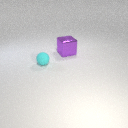
small cyan rubber sphere to the left of large purple metal cube